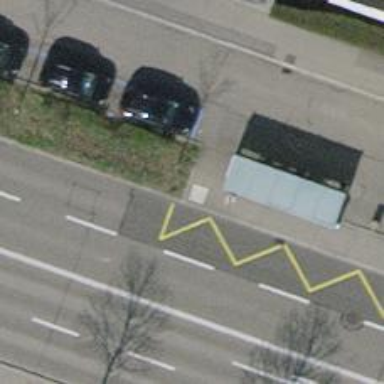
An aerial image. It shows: Bus stop with sheltered platform for public transport.